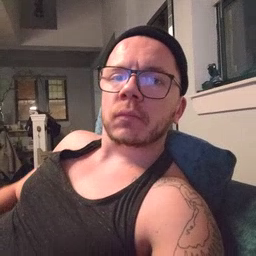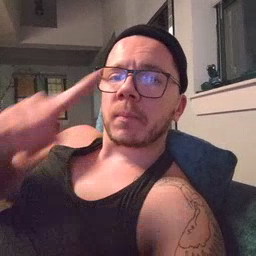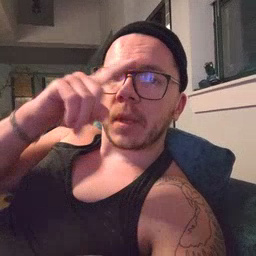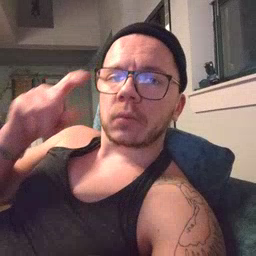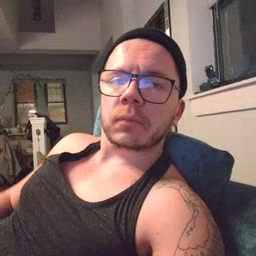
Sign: because